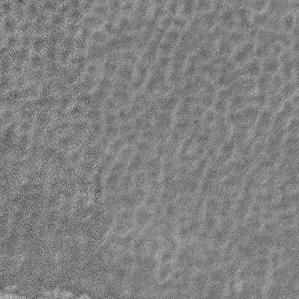
Label: frost